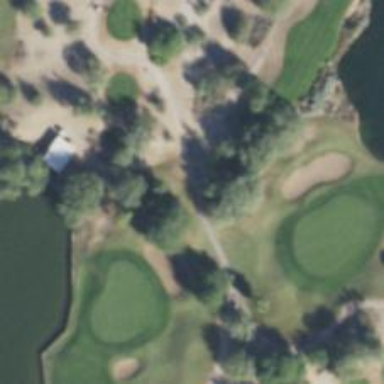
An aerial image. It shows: Path used for both walking and golf.